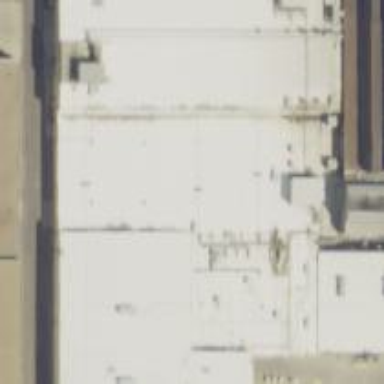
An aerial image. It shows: Industrial building.